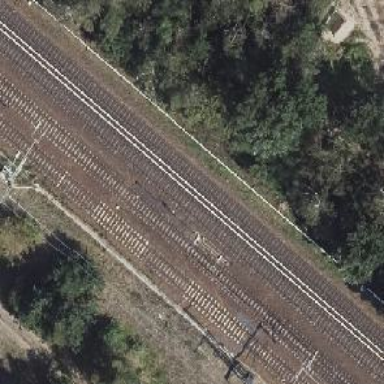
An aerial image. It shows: Railway switch with the turnout pointing to the right.